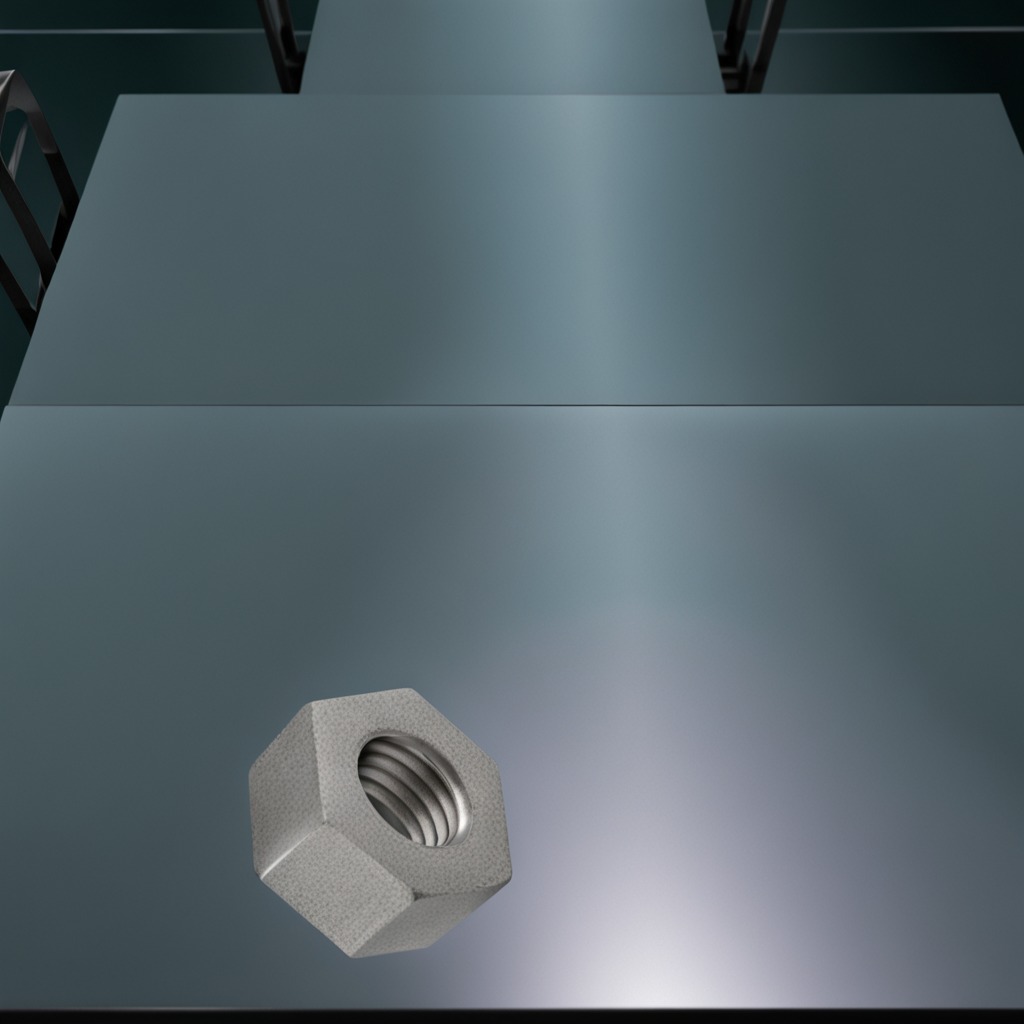
A metal nut is lying on the clean empty table in a railway signal maintenance room.